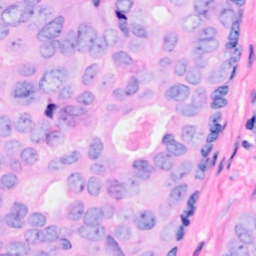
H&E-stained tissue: Breast